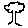
Label: tree